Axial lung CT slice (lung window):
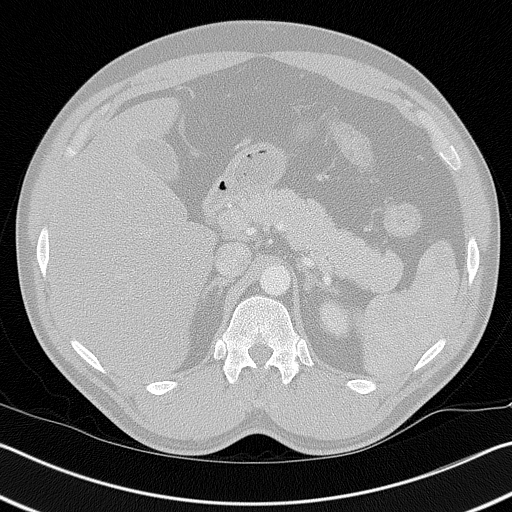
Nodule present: no